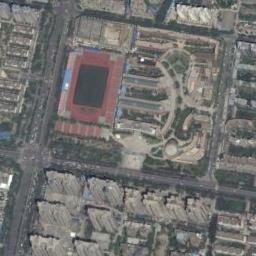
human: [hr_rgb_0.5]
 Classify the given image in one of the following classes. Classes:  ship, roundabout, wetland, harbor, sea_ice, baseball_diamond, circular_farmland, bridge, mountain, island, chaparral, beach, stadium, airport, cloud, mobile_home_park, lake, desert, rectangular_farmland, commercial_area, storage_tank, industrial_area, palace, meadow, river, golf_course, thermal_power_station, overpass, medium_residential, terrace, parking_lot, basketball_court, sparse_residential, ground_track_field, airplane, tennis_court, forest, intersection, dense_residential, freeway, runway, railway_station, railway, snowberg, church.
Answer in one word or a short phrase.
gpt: ground_track_field